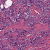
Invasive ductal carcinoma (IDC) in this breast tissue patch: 1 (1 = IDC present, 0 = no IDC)